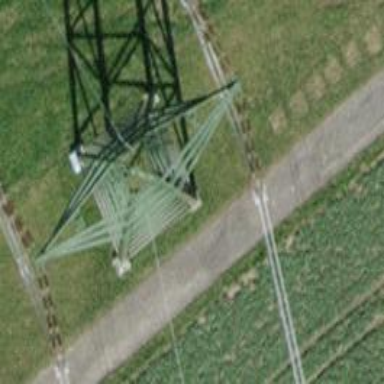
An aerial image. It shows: Power line is depicted.